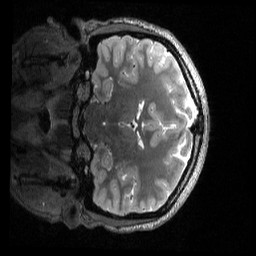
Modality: T2w
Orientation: coronal
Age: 24
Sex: female
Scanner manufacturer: siemens
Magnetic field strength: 3 T
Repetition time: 3.2 s
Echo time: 0.566 s